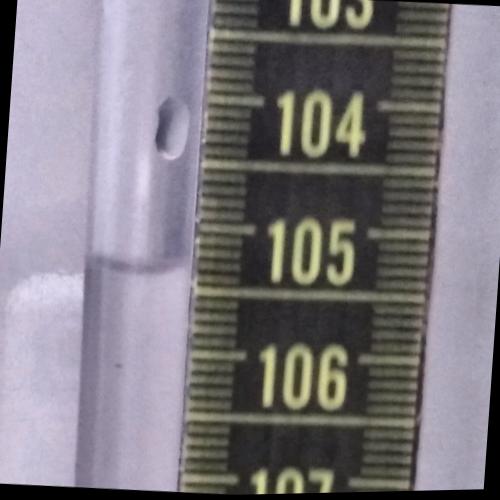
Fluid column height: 105.3 cm